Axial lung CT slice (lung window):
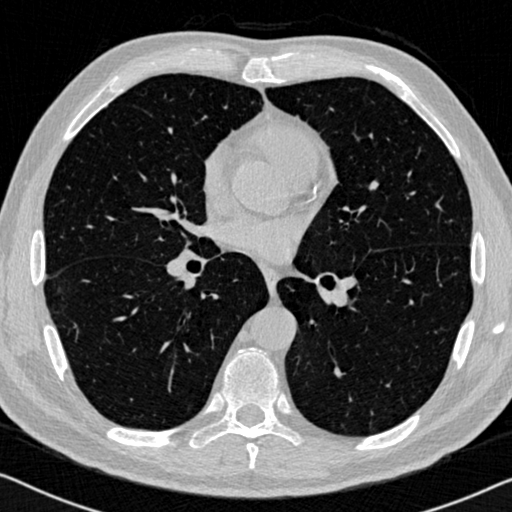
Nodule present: no